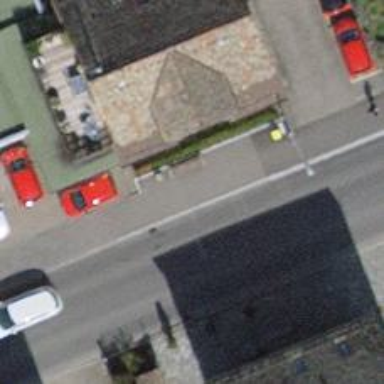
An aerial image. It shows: Bus stop with platform for public transport.